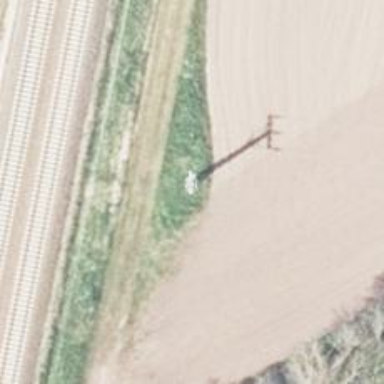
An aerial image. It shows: Three power cables.